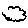
Label: cloud